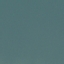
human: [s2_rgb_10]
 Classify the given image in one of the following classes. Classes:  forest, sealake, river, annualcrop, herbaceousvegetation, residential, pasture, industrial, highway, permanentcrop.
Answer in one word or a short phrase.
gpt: SeaLake